Interaction volume radius: 5 \u00c5
Interaction volume height: 15 \u00c5
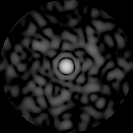
Disorder parameter: 0.8554